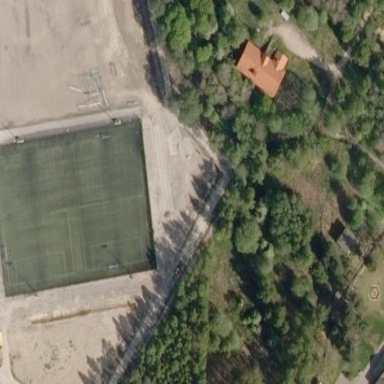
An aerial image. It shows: Artificial turf soccer pitch for leisure sports.